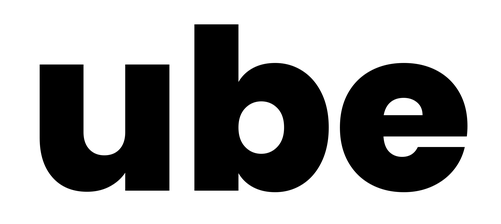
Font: Poppins-ExtraBold